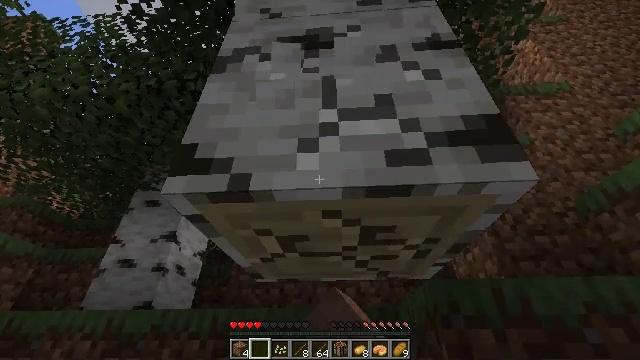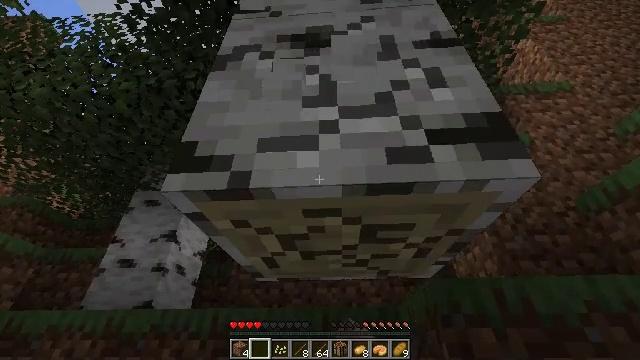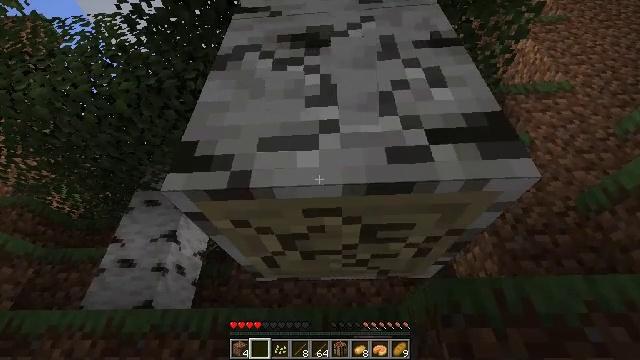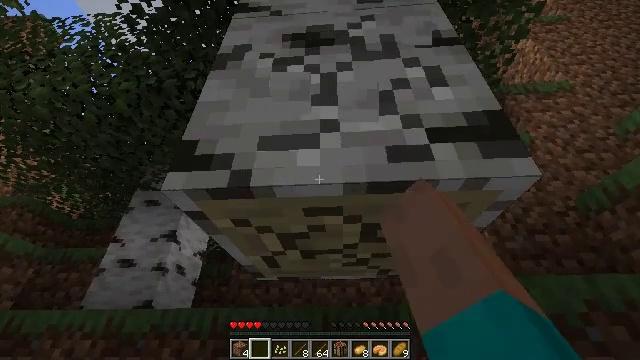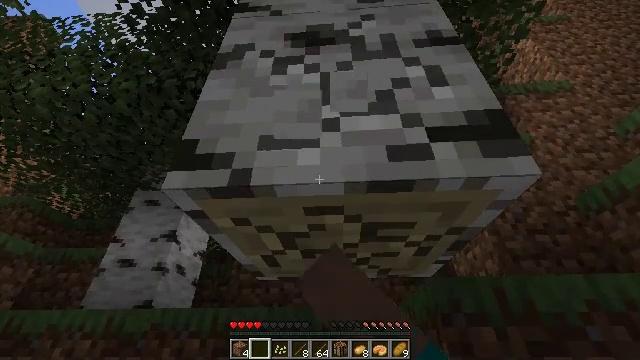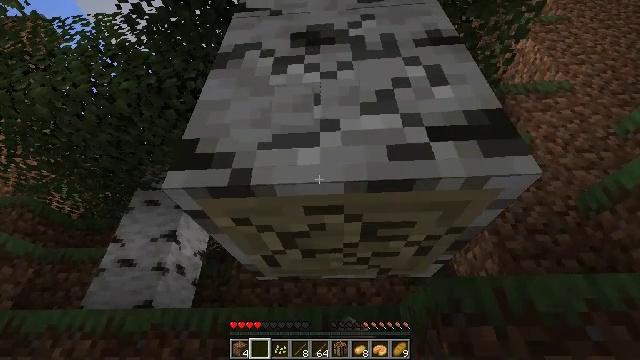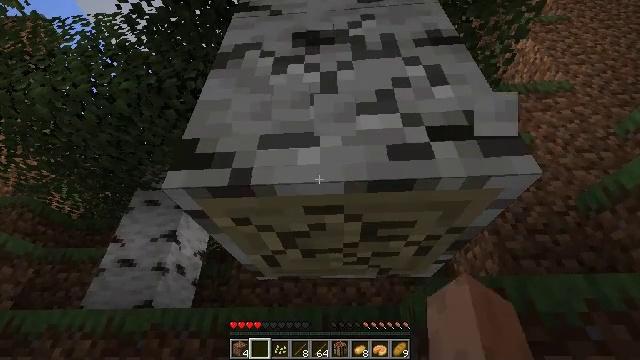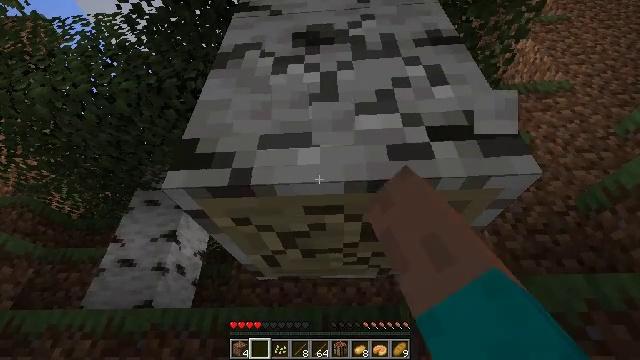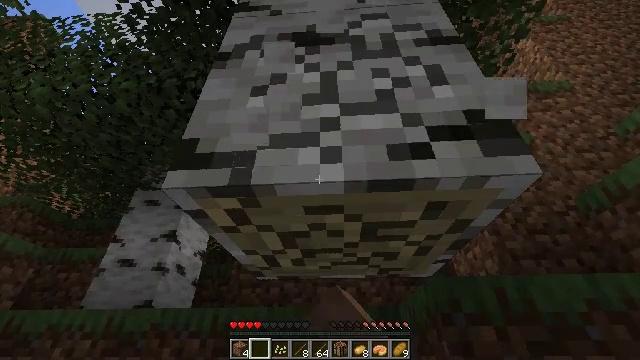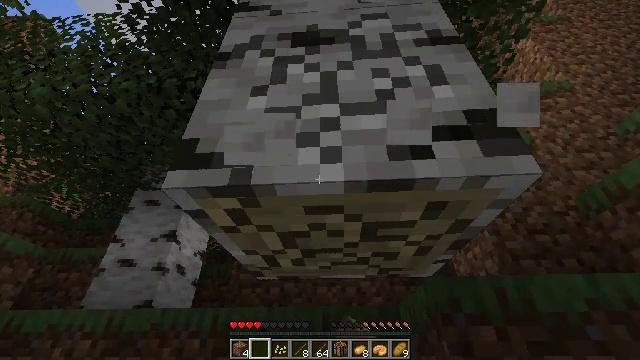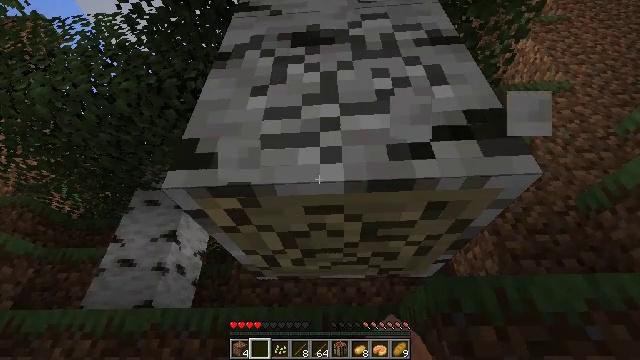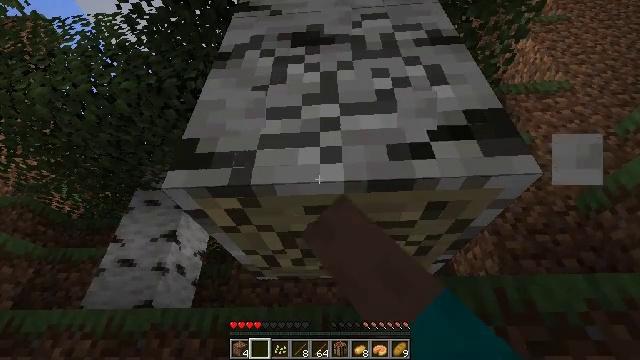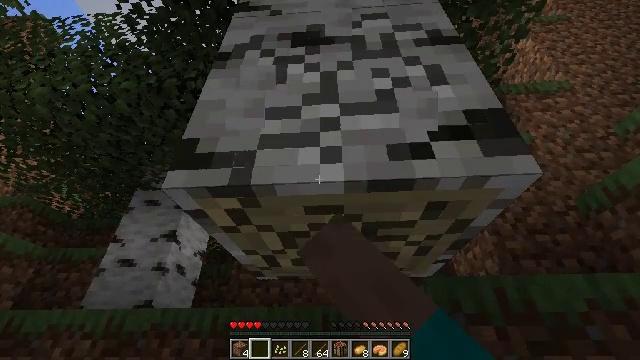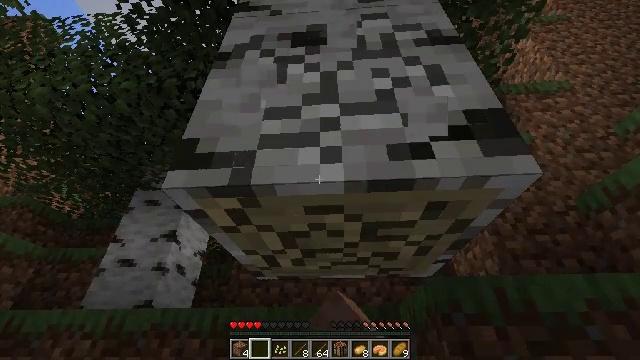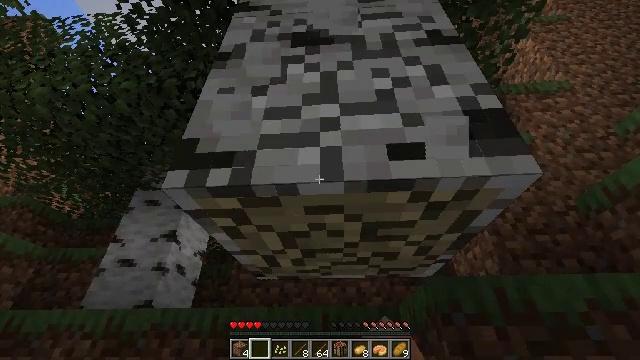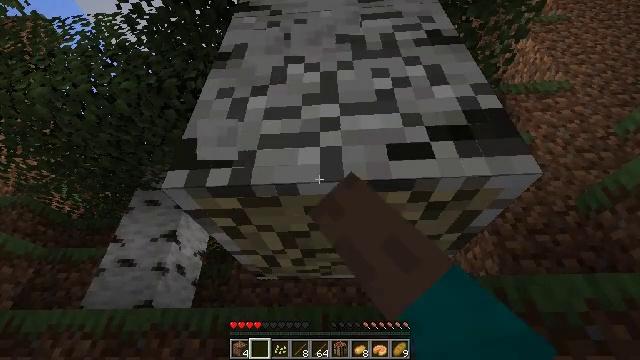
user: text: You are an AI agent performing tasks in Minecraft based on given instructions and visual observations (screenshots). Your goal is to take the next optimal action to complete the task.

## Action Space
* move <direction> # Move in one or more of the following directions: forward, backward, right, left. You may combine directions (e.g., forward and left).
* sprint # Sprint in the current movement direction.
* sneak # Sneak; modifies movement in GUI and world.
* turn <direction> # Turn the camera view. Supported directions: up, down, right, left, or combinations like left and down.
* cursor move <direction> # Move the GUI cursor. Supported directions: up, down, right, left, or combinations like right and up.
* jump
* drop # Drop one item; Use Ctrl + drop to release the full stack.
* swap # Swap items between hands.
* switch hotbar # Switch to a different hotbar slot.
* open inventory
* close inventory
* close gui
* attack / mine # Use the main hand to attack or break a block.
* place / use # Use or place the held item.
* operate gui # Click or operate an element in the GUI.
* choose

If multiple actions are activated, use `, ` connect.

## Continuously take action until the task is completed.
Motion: motion action
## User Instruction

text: Harvest birch logs from birch trees.
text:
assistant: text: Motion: attack / mine
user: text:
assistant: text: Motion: attack / mine
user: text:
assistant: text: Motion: attack / mine
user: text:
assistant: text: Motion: attack / mine
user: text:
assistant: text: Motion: attack / mine
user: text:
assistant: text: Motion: attack / mine
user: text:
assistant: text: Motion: attack / mine
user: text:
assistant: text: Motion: attack / mine
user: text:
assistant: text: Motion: attack / mine
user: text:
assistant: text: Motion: attack / mine
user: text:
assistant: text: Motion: attack / mine
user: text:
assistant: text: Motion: attack / mine
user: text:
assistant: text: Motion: attack / mine
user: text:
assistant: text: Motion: attack / mine
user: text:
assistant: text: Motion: attack / mine
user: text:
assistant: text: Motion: attack / mine
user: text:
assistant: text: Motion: attack / mine
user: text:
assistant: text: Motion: attack / mine
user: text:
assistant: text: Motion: attack / mine
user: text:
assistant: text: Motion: attack / mine
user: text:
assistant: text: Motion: attack / mine
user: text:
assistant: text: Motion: turn up, attack / mine
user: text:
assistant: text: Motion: turn right and up, attack / mine
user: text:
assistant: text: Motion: turn right and up, attack / mine
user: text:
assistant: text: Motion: turn up, attack / mine
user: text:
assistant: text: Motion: move forward, attack / mine
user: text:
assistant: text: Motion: move forward, attack / mine
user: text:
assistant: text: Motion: move forward, attack / mine
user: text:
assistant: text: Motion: move forward, attack / mine
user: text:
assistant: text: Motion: move forward, turn right and up, attack / mine, jump